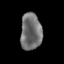
Tissue: prostate
Cell type: T cells
Senescence score: 0.299
Nuclear area (px): 760
Mean DAPI intensity: 112.305